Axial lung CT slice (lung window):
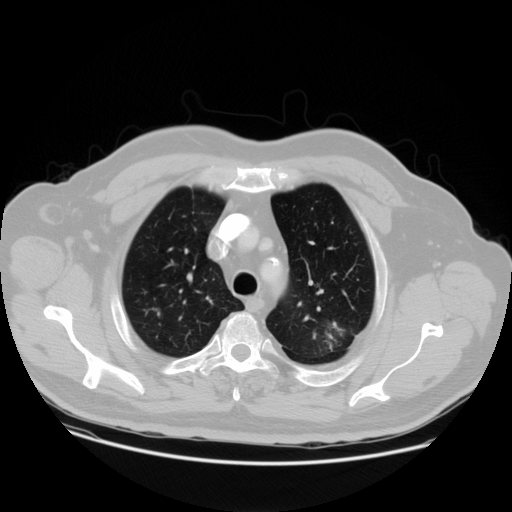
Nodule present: no